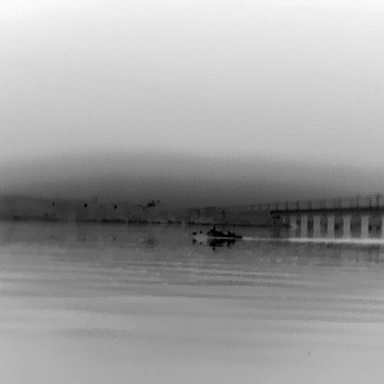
There is a warship in the infrared image.